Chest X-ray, AP view. Patient: 65 years old, sex F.
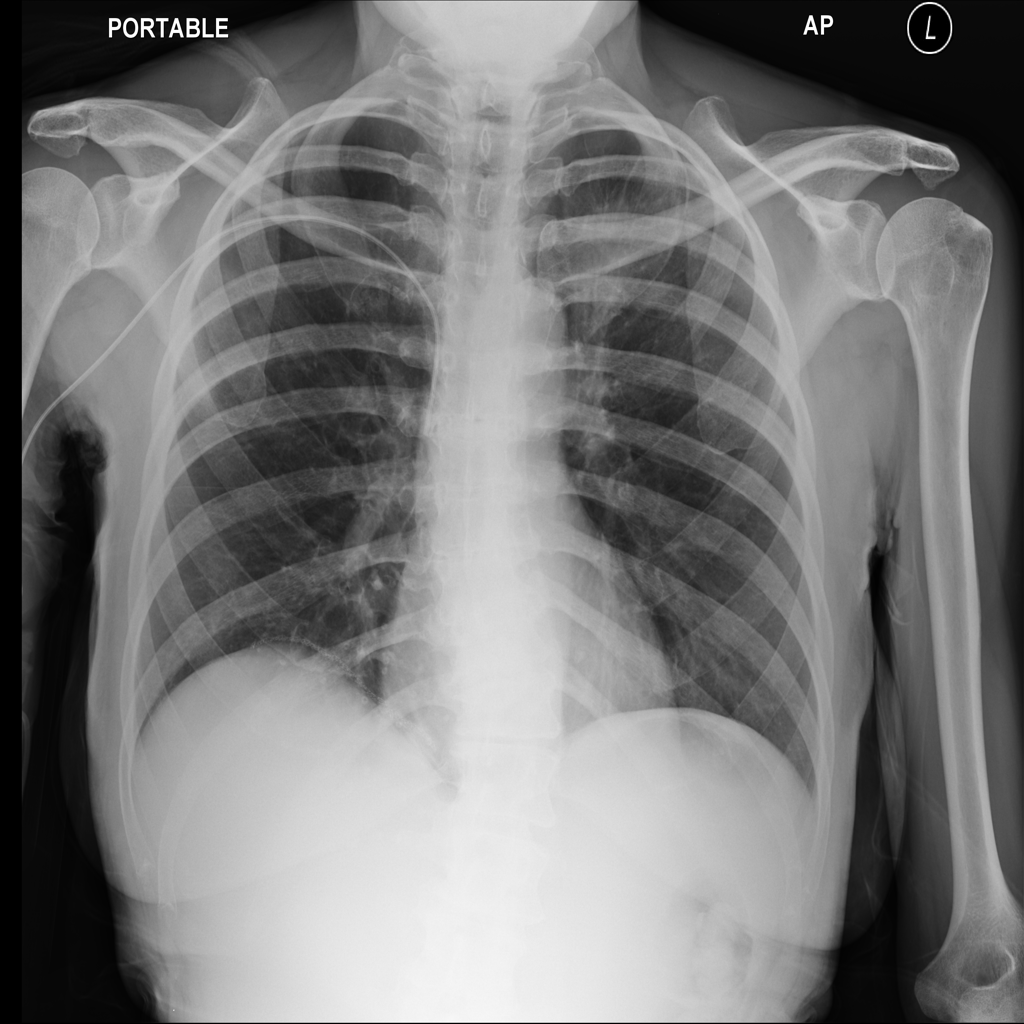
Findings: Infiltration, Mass